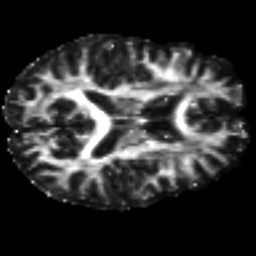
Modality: FA
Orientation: axial
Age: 42
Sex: female
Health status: healthy
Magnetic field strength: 3 T
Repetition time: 8.4 s
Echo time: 0.0926 s